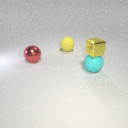
large red metal sphere to the left of large yellow rubber sphere